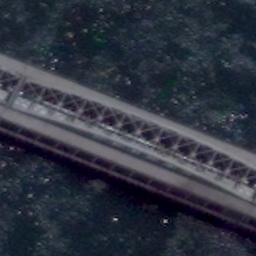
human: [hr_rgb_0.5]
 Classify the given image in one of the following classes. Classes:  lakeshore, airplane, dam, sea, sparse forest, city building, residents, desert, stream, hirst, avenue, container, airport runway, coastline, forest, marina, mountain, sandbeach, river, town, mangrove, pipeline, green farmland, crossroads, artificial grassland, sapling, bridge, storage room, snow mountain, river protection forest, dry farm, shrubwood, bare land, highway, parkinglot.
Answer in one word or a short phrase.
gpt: bridge